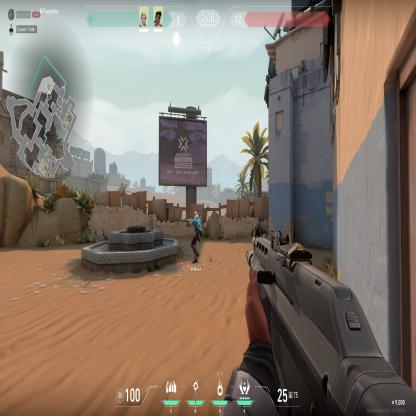
Label: teammate